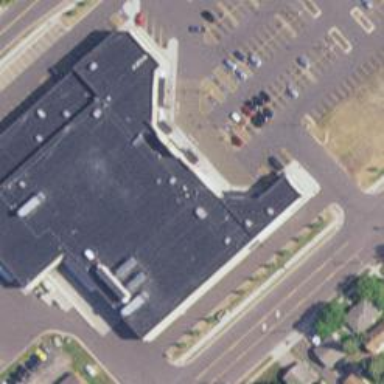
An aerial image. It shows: Pharmacy providing healthcare services.